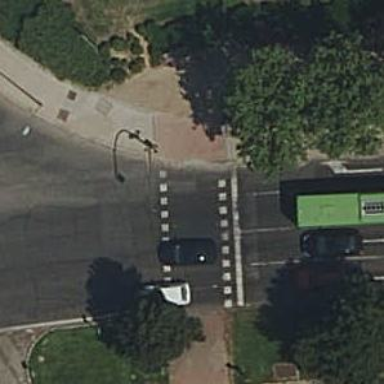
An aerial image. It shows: Traffic signals at road crossing.